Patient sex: M
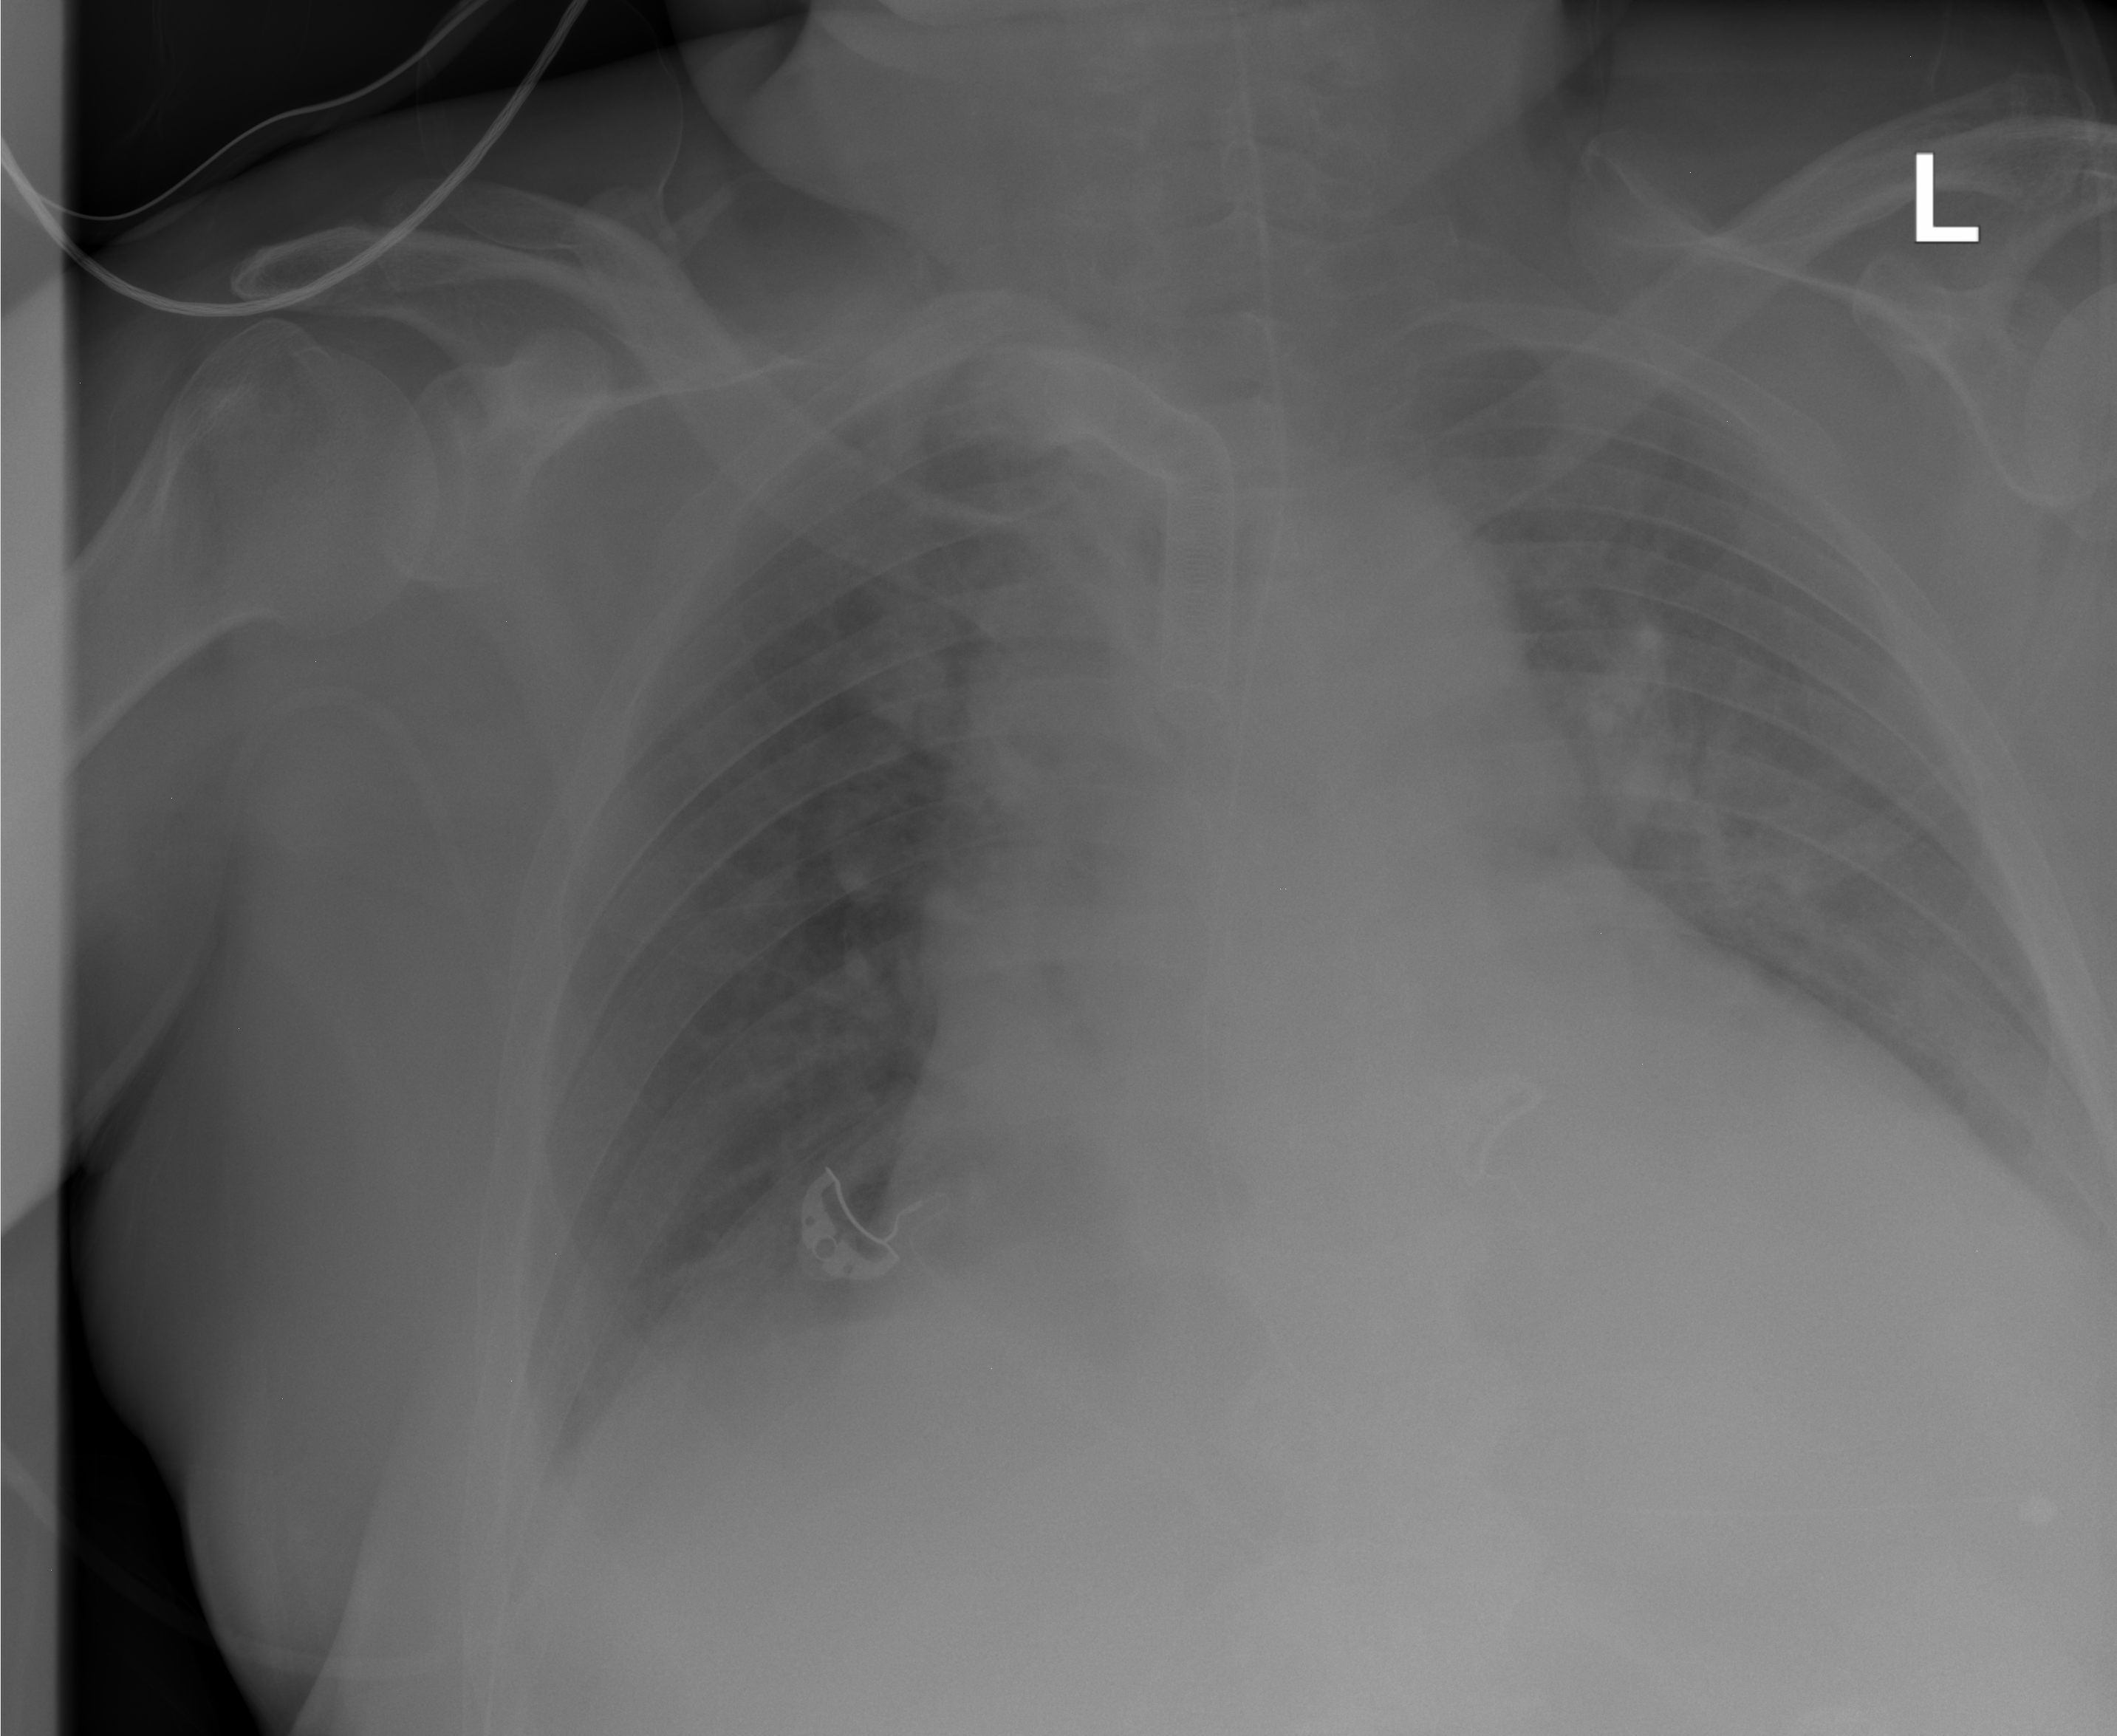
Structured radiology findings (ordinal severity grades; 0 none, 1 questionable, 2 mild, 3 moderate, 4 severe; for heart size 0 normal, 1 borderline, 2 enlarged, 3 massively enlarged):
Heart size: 2
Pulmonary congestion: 0
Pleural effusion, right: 0
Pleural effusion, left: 0
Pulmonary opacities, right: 0
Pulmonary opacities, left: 0
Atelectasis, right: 2
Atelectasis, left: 2